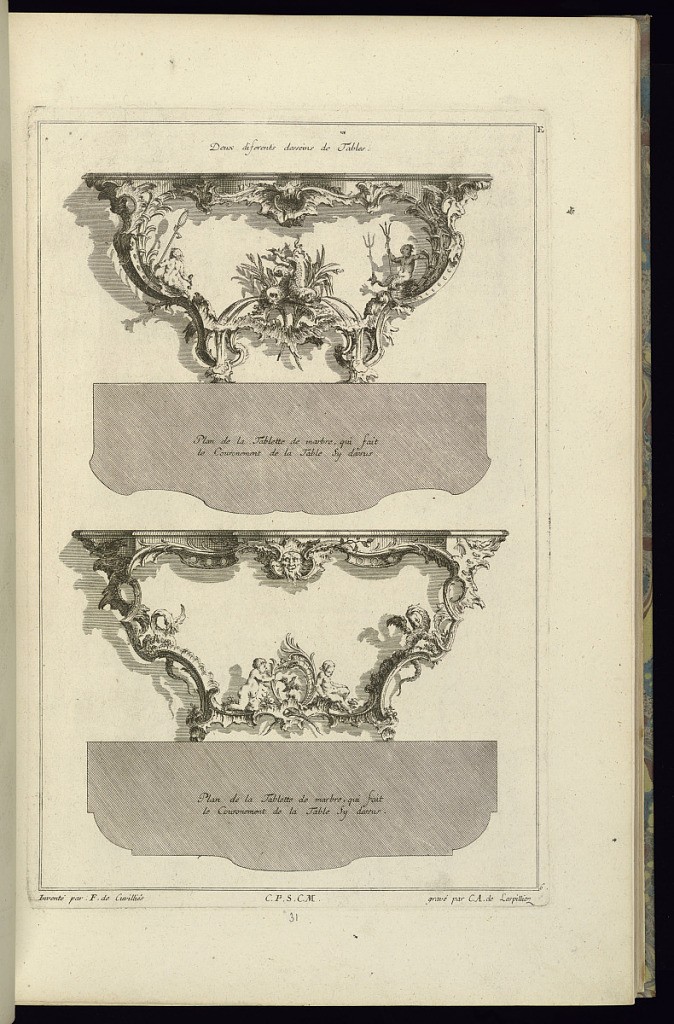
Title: Deux diferents desseins de Tables
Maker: François de Cuvilliés the Elder, Belgian, 1695 - 1768
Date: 1745
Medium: Etching and engraving on off-white laid paper
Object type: Print
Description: Elevations of designs for two console tables with the plans of their marble tabletops. The table frame is comprised of ornament motifs including tritons, dolphins, shells, cartouches, a mascaron, dragons, birds, and putti. The plate is signed and numbered.